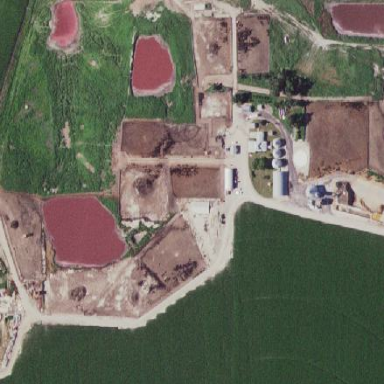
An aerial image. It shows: Farmyard used as feedlot for farming.